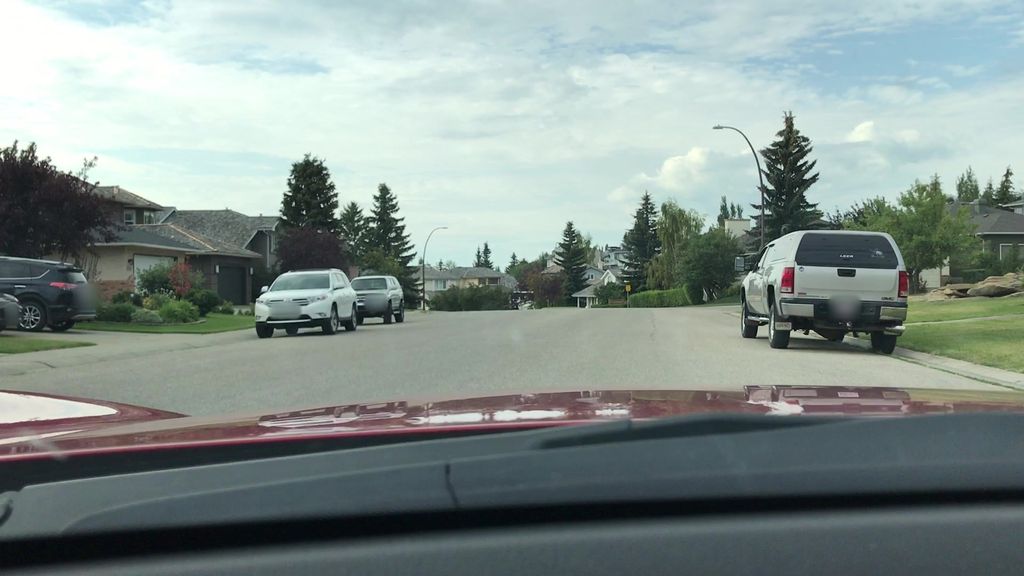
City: calgary